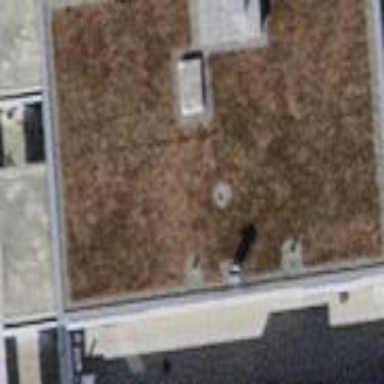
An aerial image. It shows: Building part with flat roof.